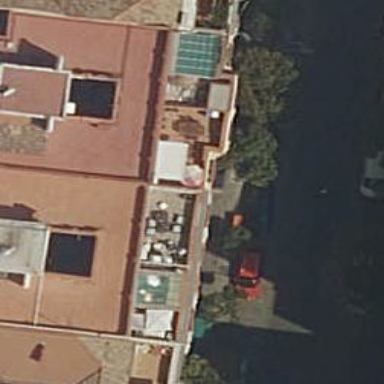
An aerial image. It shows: Bar.